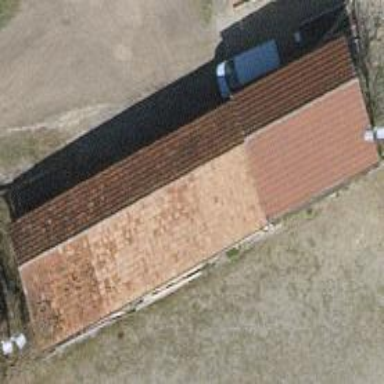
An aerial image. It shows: Farm building.